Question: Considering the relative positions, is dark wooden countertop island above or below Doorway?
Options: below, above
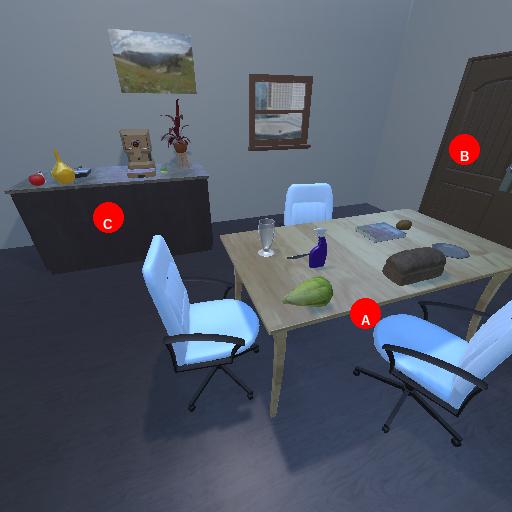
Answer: below